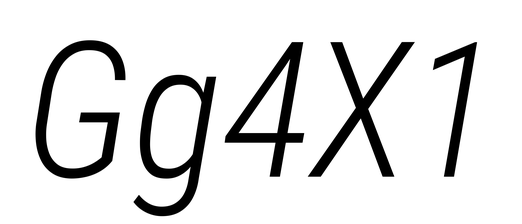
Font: Roboto-Italic_Condensed_Light_Italic